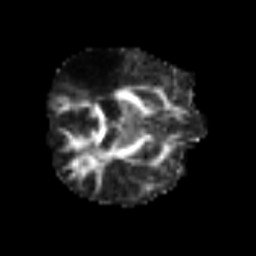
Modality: FA
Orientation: axial
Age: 55
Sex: male
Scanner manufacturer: siemens
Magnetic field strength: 3 T
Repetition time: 3.2 s
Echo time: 0.081 s